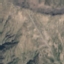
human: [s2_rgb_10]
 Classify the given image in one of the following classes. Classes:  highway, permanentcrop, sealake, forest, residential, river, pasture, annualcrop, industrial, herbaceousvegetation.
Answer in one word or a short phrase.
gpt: HerbaceousVegetation